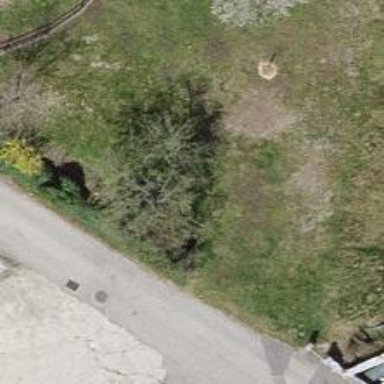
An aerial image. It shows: Beautiful tree in nature.